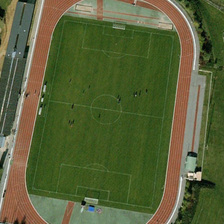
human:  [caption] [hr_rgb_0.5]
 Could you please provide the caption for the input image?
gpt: some people are in a playground near several green trees and a piece of green meadow .

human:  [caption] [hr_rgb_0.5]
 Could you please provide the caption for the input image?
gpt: some people are in a playground near several green trees and a piece of green meadow .

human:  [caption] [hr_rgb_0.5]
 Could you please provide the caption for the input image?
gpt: some people are in a playground near several green trees and a piece of green meadow .

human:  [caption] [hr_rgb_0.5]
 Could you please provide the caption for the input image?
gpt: some people are in a playground near several green trees and a piece of green meadow .

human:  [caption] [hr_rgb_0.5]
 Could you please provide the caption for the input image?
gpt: some people are in a playground near several green trees and a piece of green meadow .